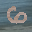
Label: 6